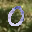
Label: 0